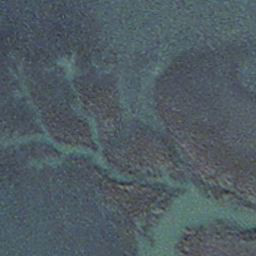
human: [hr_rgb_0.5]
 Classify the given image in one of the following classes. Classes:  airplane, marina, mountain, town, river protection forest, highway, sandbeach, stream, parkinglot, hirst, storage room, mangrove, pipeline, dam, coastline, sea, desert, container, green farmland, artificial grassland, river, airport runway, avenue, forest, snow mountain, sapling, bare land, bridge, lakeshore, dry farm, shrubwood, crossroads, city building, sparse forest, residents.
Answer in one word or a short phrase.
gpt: stream